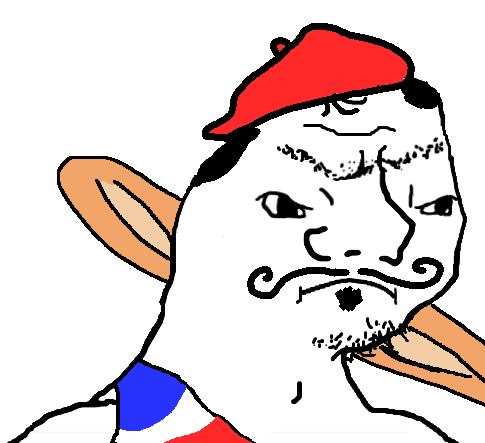
Label: 5_Grug